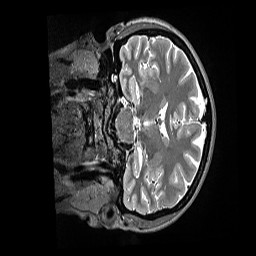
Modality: T2w
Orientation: coronal
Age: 45
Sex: female
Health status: ill
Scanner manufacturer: siemens
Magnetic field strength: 3 T
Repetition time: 3.2 s
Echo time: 0.564 s